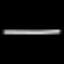
Label: line